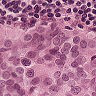
Metastatic tissue present: yes